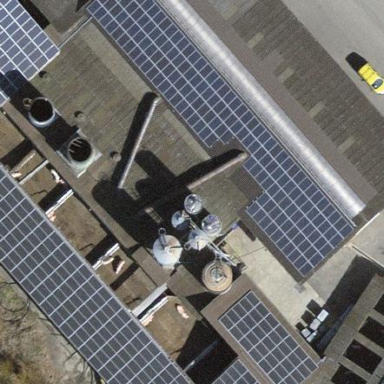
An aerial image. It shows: Solar photovoltaic panel generator.